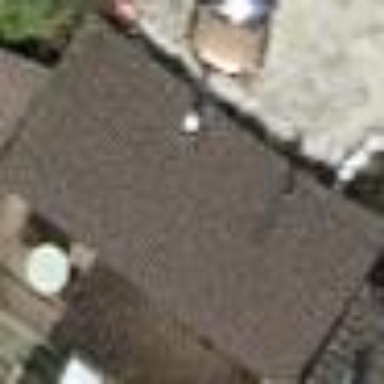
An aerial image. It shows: Shed building.